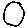
Label: circle